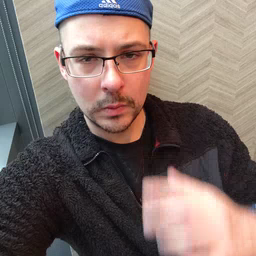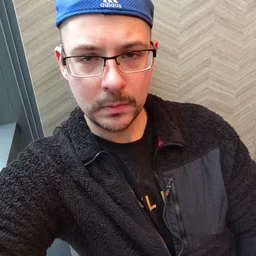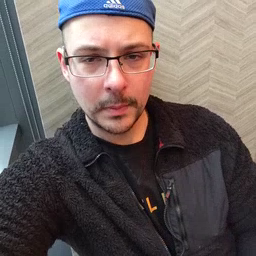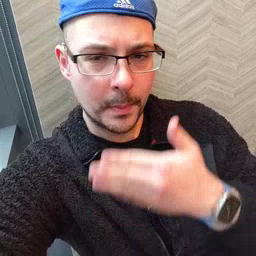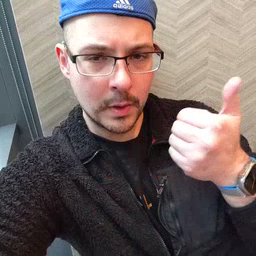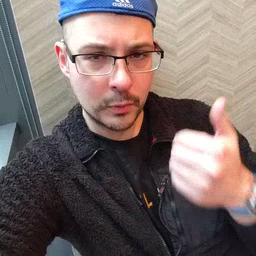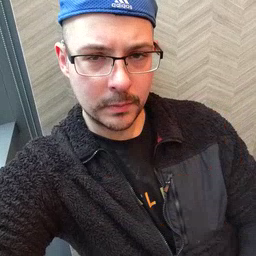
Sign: better